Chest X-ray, PA view. Patient: 35 years old, sex M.
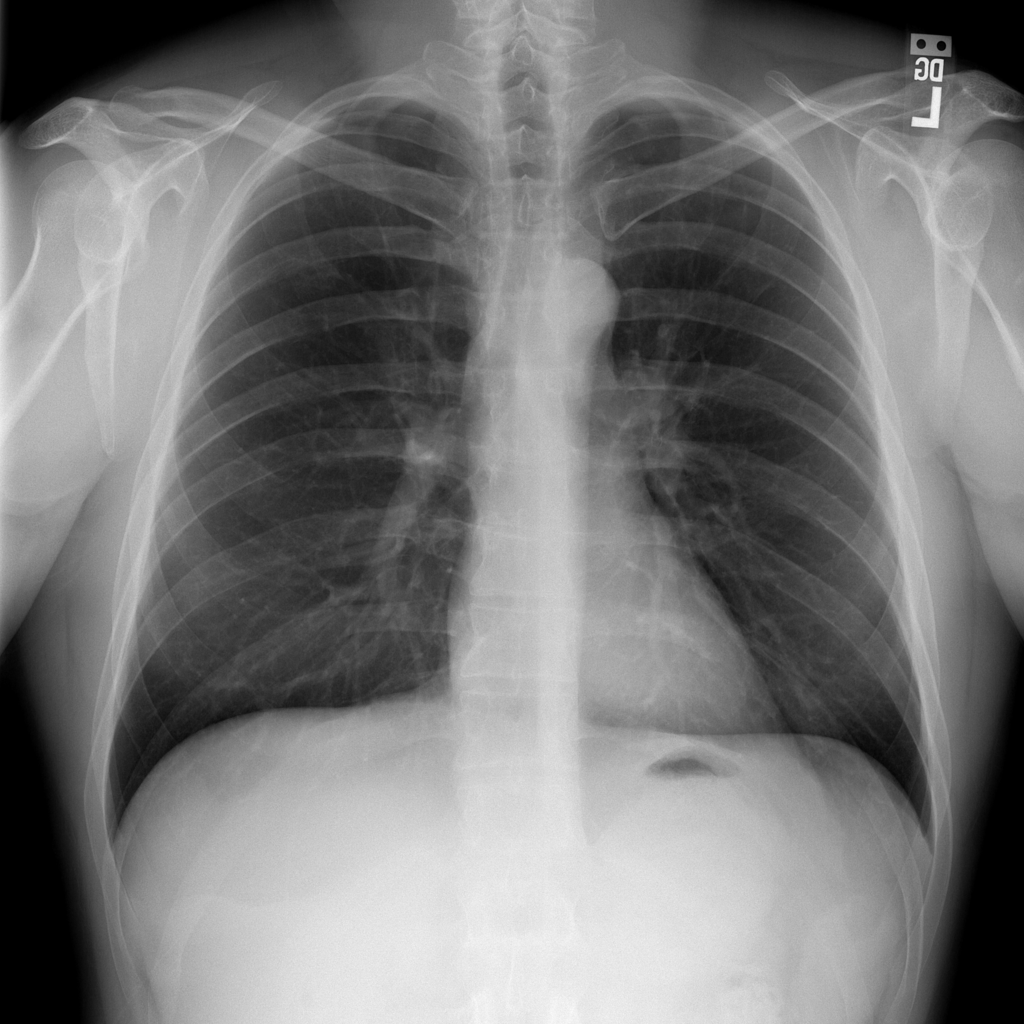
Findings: No Finding